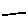
Label: line